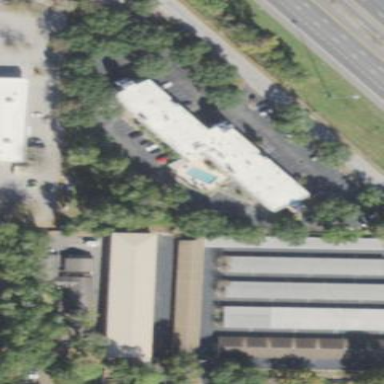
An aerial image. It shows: Hotel building.